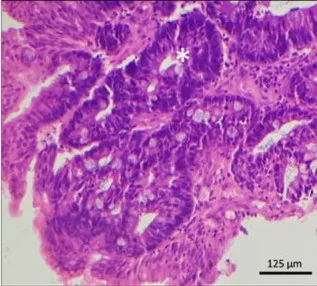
Histopathological appearance of colonoscopic biopsies taken from the growth in the transverse colon on hematoxylin and eosin staining under the light microscope. B) Areas of high-grade dysplasia (asterisk) with hyperchromasia, loss of nuclear polarity, and nuclear stratification (200 x magnification).
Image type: pathology (h&e)